Question: I have an unordered list which contains 3 list items (represented in my example as 3 green boxes). Each box has an image and 3 divs (title,location,price). I'm only concerned with each box's title div.
If the title is long enough so that it produces 2 lines, I want the top line to always be shorter than the bottom line. My demo site seen <URL> shows boxes 1 & 2 with the wrong setup, and box #3 shows the correct setup.
I'm having trouble... this may require js to determine line length and then set the bottom line to be longer. Screen resolution will likely play a role but can't I make the lines consistent across different screen sizes?
Here is one of the list items, I'm interested in the div "titlebox":
'''
<li class="list__item">
<figure class="list__item__inner">
<p class="vignette" style="background-image:url(http://www.ht-real-estate.com/template/ht2014/images/landscape/05.jpg)"></p>
<div class="titlebox">This line is longer than this line</div>
<div class="locationbox">Location</div>
<div class="pricebox">Price</div>
</li>
'''
Any help is great, thanks!!
Screenshot attached too:
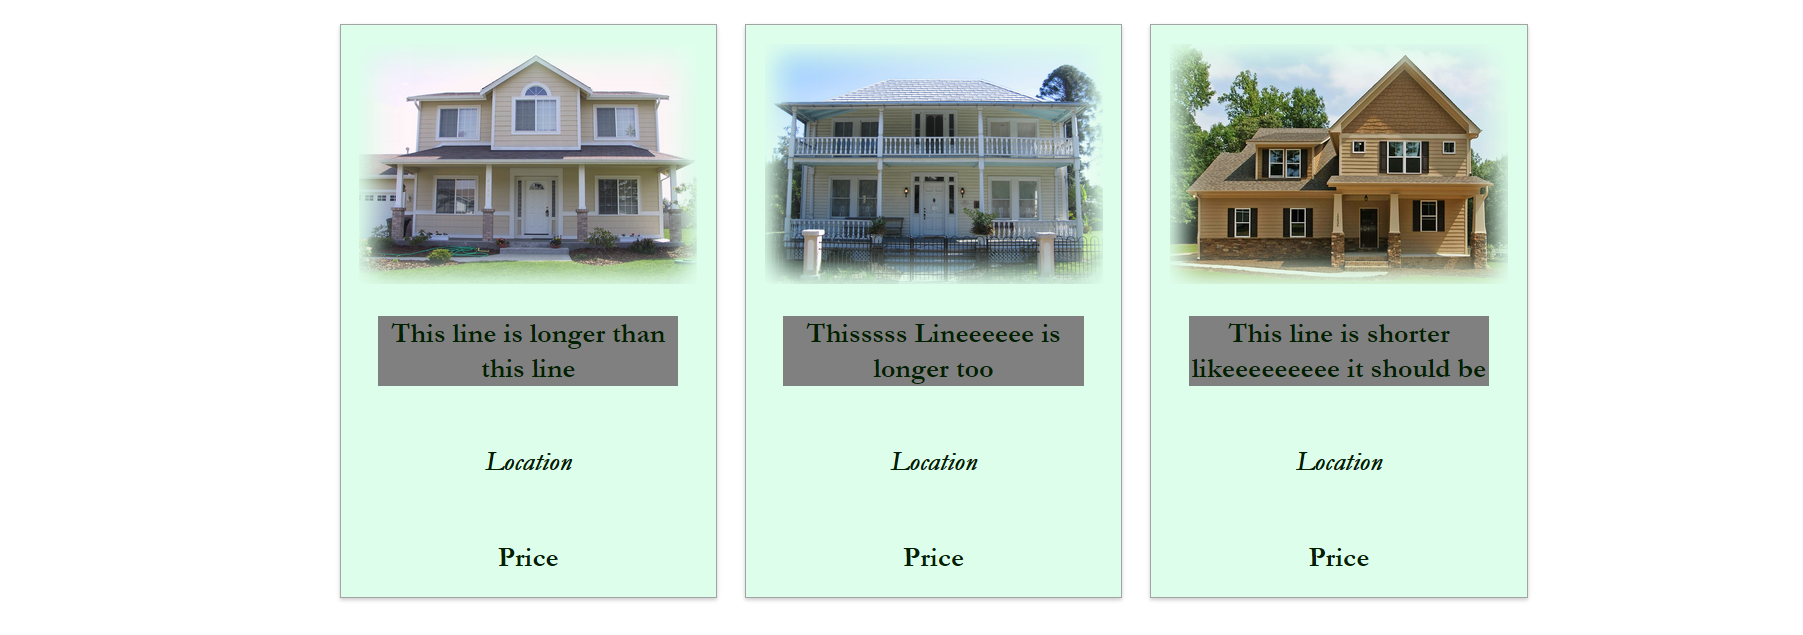
Answer: Here is a JS solution that might work for you in most instances (I say most instances because text characters can have varying widths). It basically splits your sentences into 2 lines with a dynamically inserted '<br>' tag. Comments in the code:
'''
$(".titlebox").each(function(){
var len = $(this).text().length,
words = $(this).text().split(" "),
line1 = [],
line2 = [],
html = "";
// iterate through each word in the title
$.each(words, function(i,word){
// if line 1's current length plus the length of this word
// is less than half the total characters, add word to line 1
// else add to line 2
// (check index of word to maintain order)
if((line1.join(" ")+" "+word).length < (len/2) && (i == line1.length)){
line1.push(word);
} else {
line2.push(word);
}
});
// concatenate the results with a '<br>' separating the lines
html = line1.join(" ")+"<br>"+line2.join(" ");
// replace the .titlebox content with this new html string
$(this).html(html);
});
'''